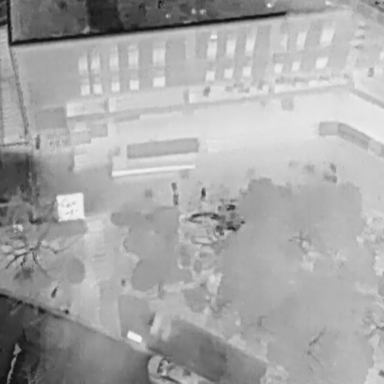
There are three People in the infrared image.